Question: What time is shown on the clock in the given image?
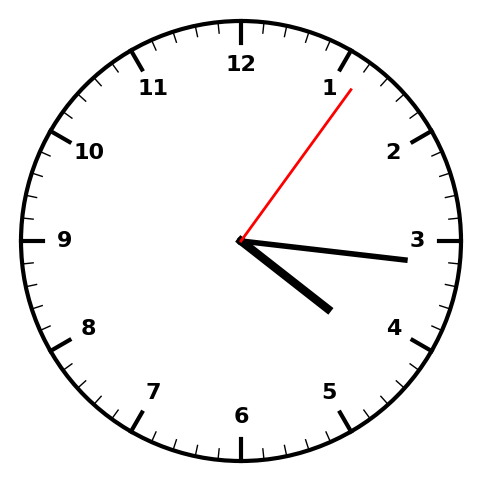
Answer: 04:16:06